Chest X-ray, PA view. Patient: 44 years old, sex F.
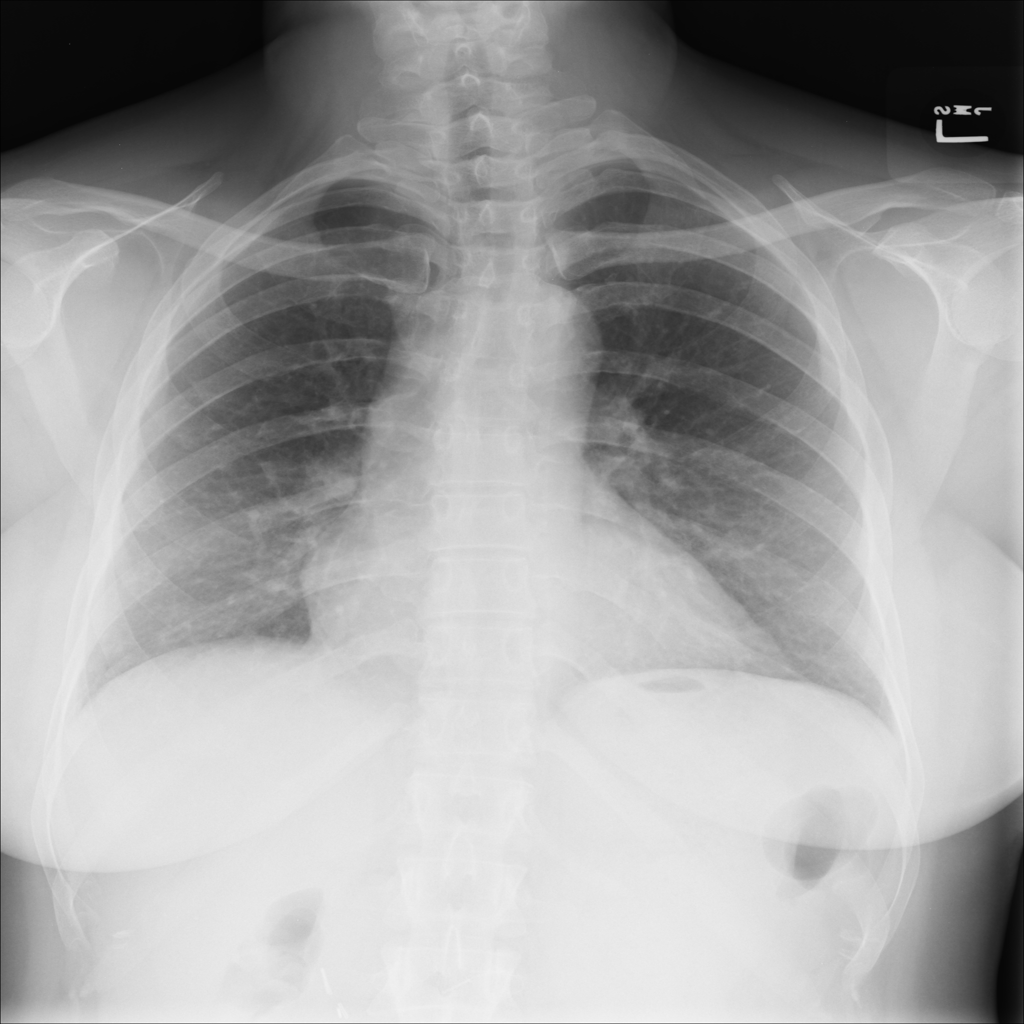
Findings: No Finding